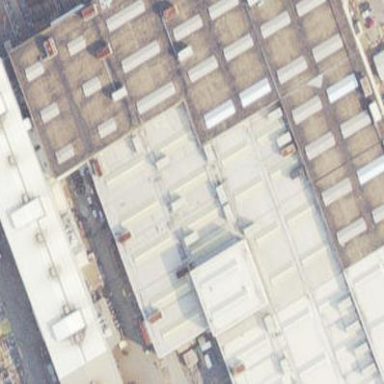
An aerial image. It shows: Industrial building.